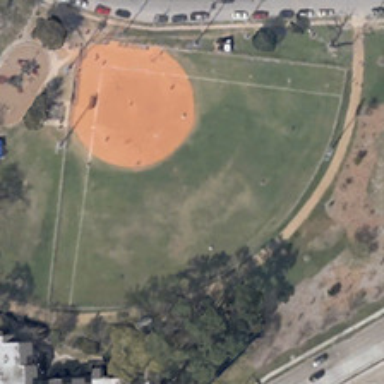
The baseball field is next to a road on both sides of which there are many cars .